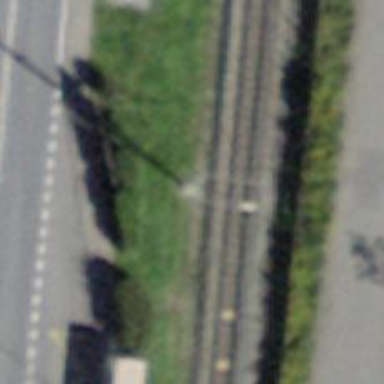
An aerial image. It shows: Power pole.